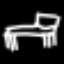
Label: bed